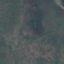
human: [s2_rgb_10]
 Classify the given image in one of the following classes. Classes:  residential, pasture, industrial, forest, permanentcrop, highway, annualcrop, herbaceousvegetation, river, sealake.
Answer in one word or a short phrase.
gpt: HerbaceousVegetation